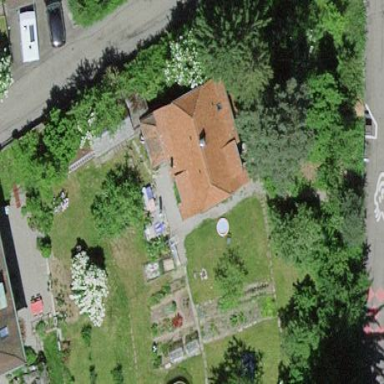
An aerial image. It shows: Hipped roof house.